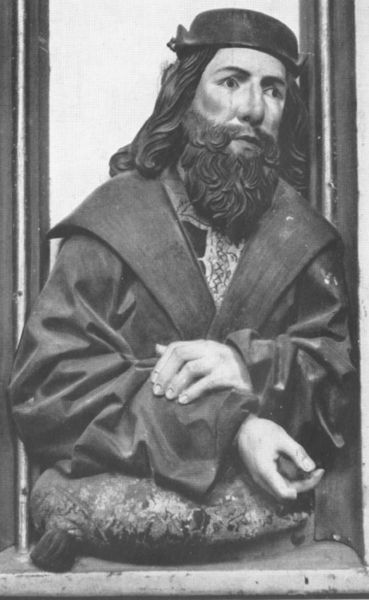
Titel: Blaubeuren, Hochaltar der ehemaligen Abteikirche St. Johannes der Täufer
Künstler: Gregor Erhart
Standort: Blaubeuren, Klosterkirche (EU - D - BW); Herstellungsort: Ulm (EU - D - BW)
Schlagwörter: hand, mann, umhang, daumen, fenster, holz, hut, mund, nase, ausblick, muster, bart, augen, falten, kleidung, kragen, ärmel, hände, portrait, porträt, gewand, haare, mantel, krone, locken, rechts, skulptur, kopfbedeckung, kissen, nische, links, weinen, barett, jesus, troddel, luther, gefasst, fassung, schnitzen, schnitzwerk, träne, skulptu, trpddel, halbfigu, kiessen